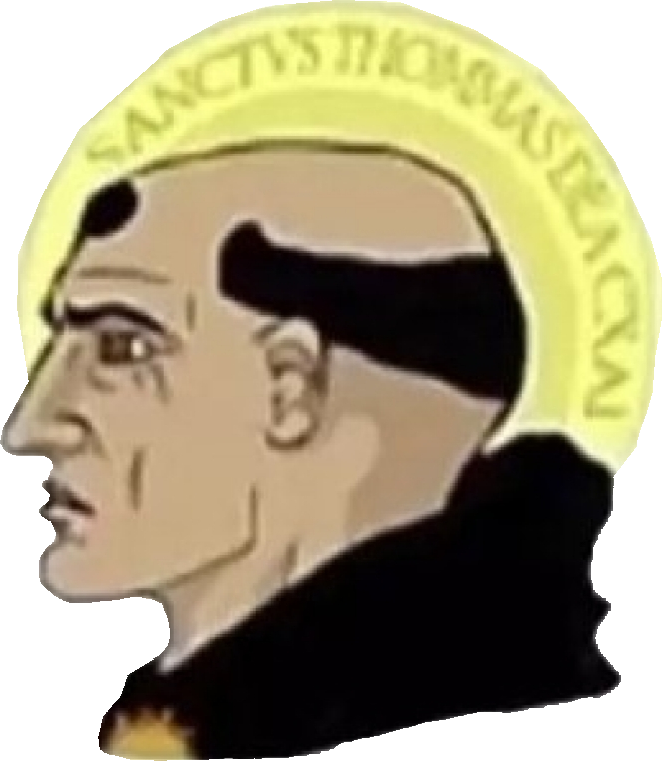
Label: 4_Yes_Chad